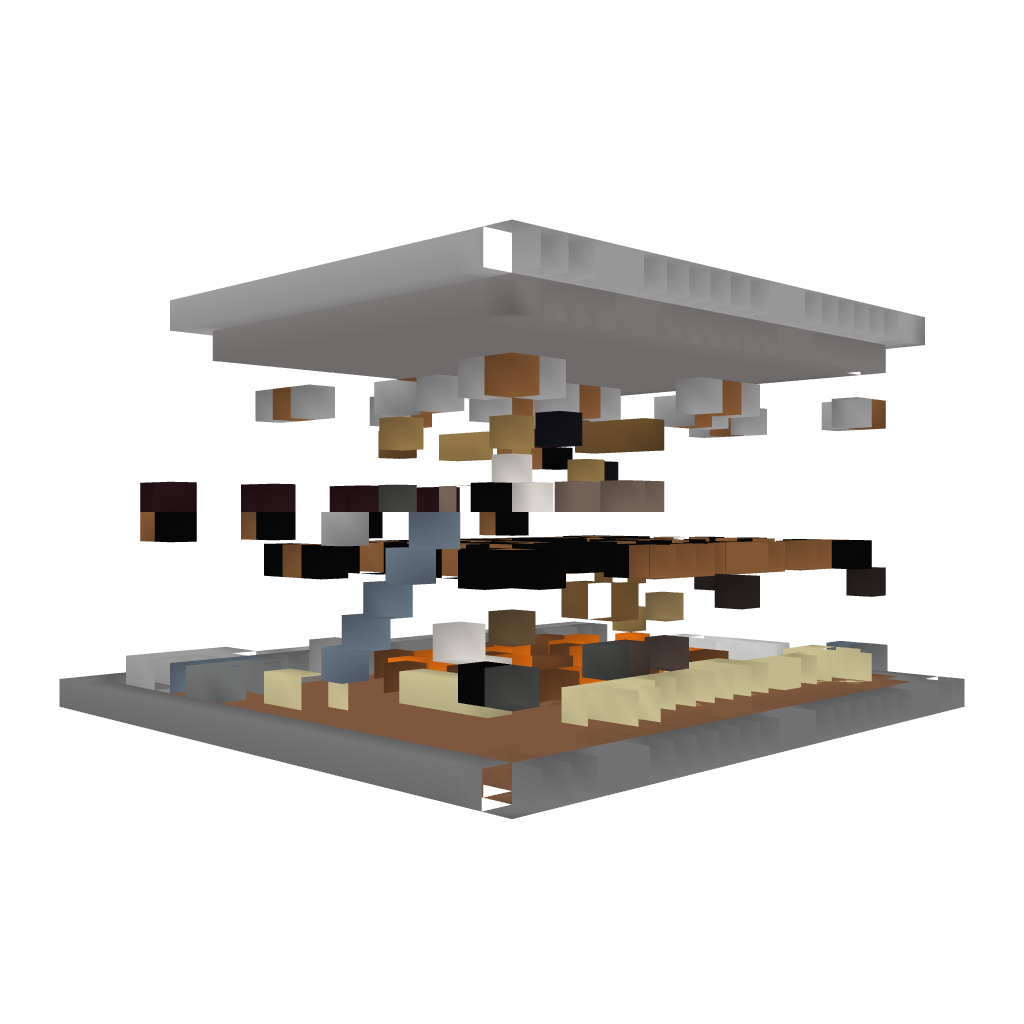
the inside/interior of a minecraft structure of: Lower-class Modern Convenience Store with Apartments